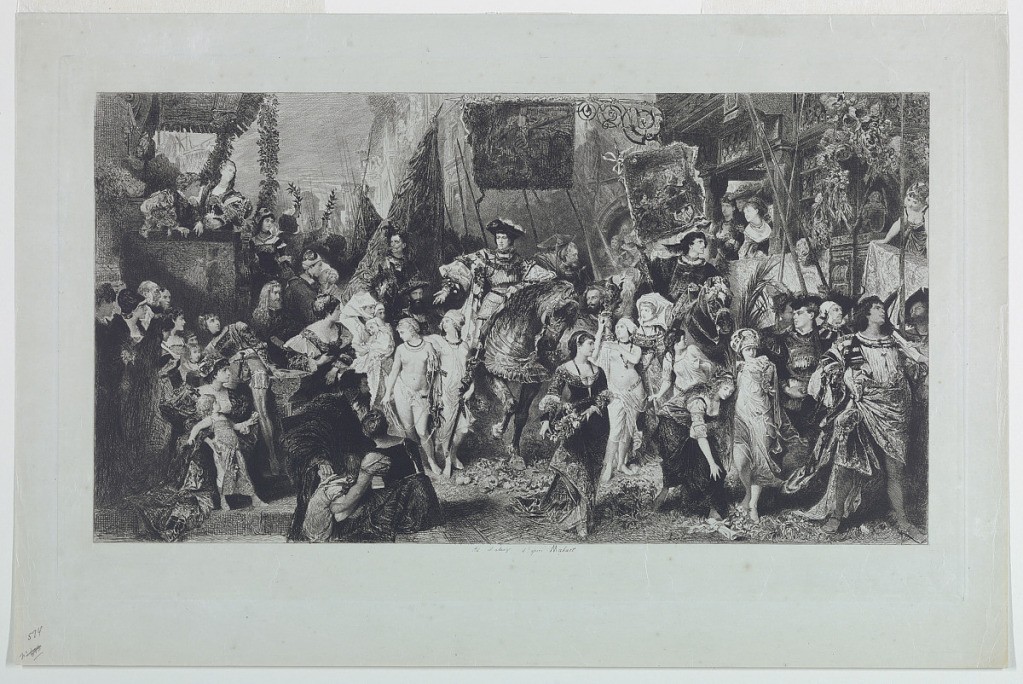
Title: The Entrance of Charles V Into Antwerp
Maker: Adolphe Lalauze, French, 1838 - 1905
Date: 1879
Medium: Etching on vellum
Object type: Print
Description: A large gathering witnesses the entry of Charles V on horseback. He gestures to a nude female slave nearby.